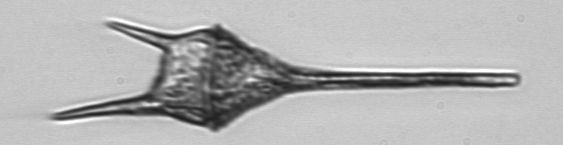
Label: Tripos_lineatus